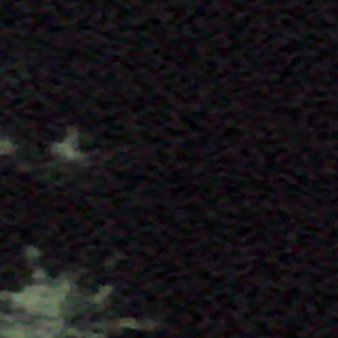
Label: other